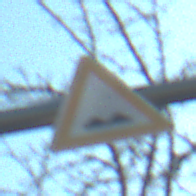
Verkehrszeichen: UnebeneFahrbahn
Umgebung: Outdoor, Nature
Tageszeit: MorningAfternoon
Wetter: Clear
Licht: Natural
Jahreszeit: NotSpecified
Kontrast: HighContrast